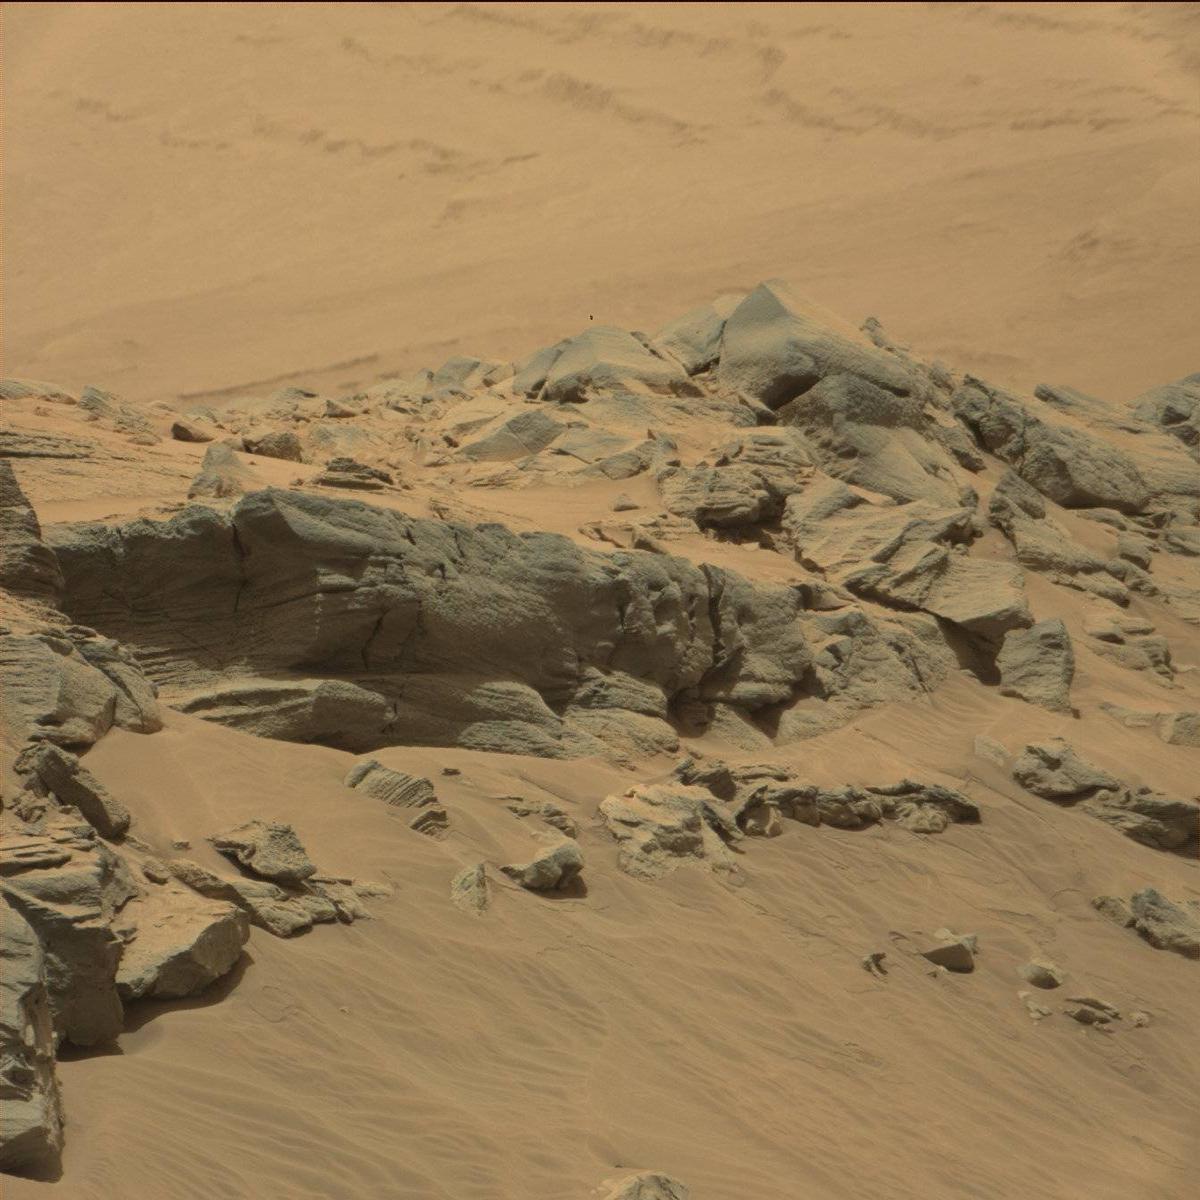
Terrain classes present: Bedrock, Ridge, Sand / Soil